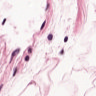
Metastatic tissue present: no